Field crop: maize
Growth stage: 2
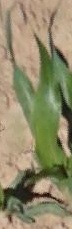
Species: maize